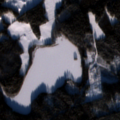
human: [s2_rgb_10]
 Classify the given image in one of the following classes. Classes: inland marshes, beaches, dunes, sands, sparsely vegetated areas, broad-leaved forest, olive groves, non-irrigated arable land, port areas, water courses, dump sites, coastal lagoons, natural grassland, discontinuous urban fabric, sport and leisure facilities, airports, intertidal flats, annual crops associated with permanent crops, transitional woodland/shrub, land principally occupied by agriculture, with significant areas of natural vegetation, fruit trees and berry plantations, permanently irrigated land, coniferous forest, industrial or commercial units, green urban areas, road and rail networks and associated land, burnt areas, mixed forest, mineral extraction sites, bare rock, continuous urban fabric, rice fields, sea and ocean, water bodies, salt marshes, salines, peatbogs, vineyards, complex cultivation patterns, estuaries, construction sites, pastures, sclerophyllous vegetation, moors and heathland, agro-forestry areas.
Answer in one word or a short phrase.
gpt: non-irrigated arable land, coniferous forest, mixed forest, water bodies